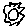
Label: sun